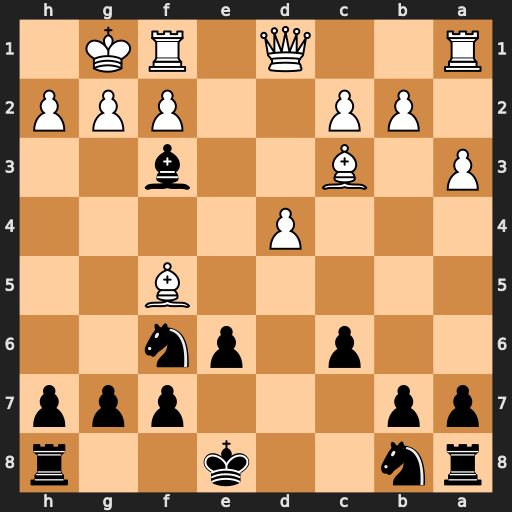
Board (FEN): rn2k2r/pp3ppp/2p1pn2/5B2/3P4/P1B2b2/1PP2PPP/R2Q1RK1
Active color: b
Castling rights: kq
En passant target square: -
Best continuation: Bxd1 Raxd1 exf5